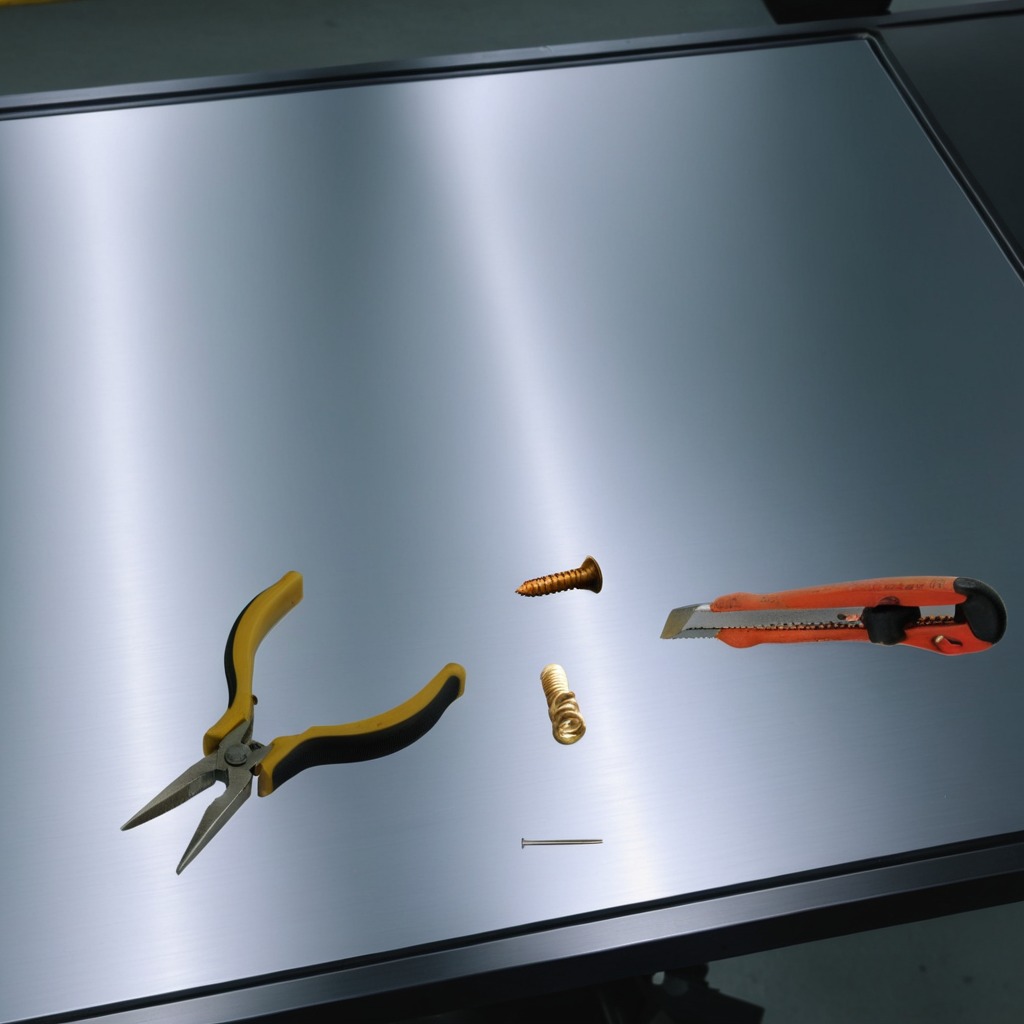
A utility knife, a metal machine screw, an iron nail, pliers, and a coiled metal spring are lying on a metal table in a machine shop under fluorescent lights.